Question: I am using the below code to draw a UIImage. I am using some vertices to draw, in this case, a square :
'''
- (UIImage *)drawTexture : (NSArray *)verticesPassed {
CGColorSpaceRef rgbColorSpace = CGColorSpaceCreateDeviceRGB();
CGContextRef con = CGBitmapContextCreate(NULL,
1000,
1000,
8,
0,
rgbColorSpace,
kCGImageAlphaPremultipliedFirst);
CGColorSpaceRelease(rgbColorSpace);
CGContextSetLineWidth(con, 10);
Line * start = [verticesPassed objectAtIndex:0];
StandPoint * startPoint = start.origin;
CGContextMoveToPoint(con, [startPoint.x floatValue], [startPoint.y floatValue]);
for (Line * vertice in verticesPassed) {
StandPoint * origin = vertice.origin;
CGContextAddLineToPoint(con, [origin.x floatValue], [origin.y floatValue]);
NSLog(@"Texutre point is %f %f", [origin.x floatValue], [origin.y floatValue]);
}
CGContextSetFillColorWithColor(con, [UIColor greenColor].CGColor);
CGContextFillPath(con);
[self drawText:con startX:250 startY:200 withText:standName];
[self drawText:con startX:250 startY:150 withText:standNumber];
CGImageRef cgImage = CGBitmapContextCreateImage(con);
UIImage *newImage = [[UIImage alloc]initWithCGImage:cgImage];
NSLog(@"Size is %f", newImage.size.height);
return newImage;
}
'''
The vertices for my square are :
'''
Texutre point is 667.000000 379.000000
Texutre point is 731.000000 379.000000
Texutre point is 731.000000 424.000000
Texutre point is 667.000000 424.000000
'''
The problem is that in a 1000x1000 context this obviously draws a very small shape in the top right of the context.
As I want to use this UIImage as a texture, my question is how can I create a shape of the correct size without any whitespace (i.e it starts at 0,0) ?
Code from Bugivore :
'''
- (UIImage *)drawTexture : (NSArray *)verticesPassed {
CGColorSpaceRef rgbColorSpace = CGColorSpaceCreateDeviceRGB();
//This function gets the bounds or smallest rectangle required to generate a shape which
//will be used as pattern
CGRect shp = [self boundFromFrame:verticesPassed];
//Generate the shape as image so that we can make pattern out of it.
CGContextRef conPattern = CGBitmapContextCreate(NULL,
shp.size.width,
shp.size.height,
8,
0,
rgbColorSpace,
(CGBitmapInfo)kCGImageAlphaPremultipliedFirst);
CGColorSpaceRelease(rgbColorSpace);
CGContextSetLineWidth(conPattern, 10);
CGContextSetStrokeColorWithColor(conPattern, [UIColor blueColor].CGColor);
Line * start = [verticesPassed objectAtIndex:0];
StandPoint * startPoint = start.origin;
CGContextMoveToPoint(conPattern, [startPoint.x floatValue]-shp.origin.x , [startPoint.y floatValue]-shp.origin.y);
for (Line * vertice in verticesPassed) {
StandPoint * standPoint = vertice.origin;
CGContextAddLineToPoint(conPattern, [standPoint.x floatValue]-shp.origin.x, [standPoint.y floatValue]-shp.origin.y);
}
CGContextStrokePath(conPattern);
//Make the main image and color it with pattern.
CGImageRef cgImage = CGBitmapContextCreateImage(conPattern);
UIImage *imgPattern = [[UIImage alloc]initWithCGImage:cgImage];
//UIImageWriteToSavedPhotosAlbum(imgPattern, nil, nil, nil);
UIColor *patternColor = [UIColor colorWithPatternImage:imgPattern];
CGContextRef con = CGBitmapContextCreate(NULL,
500,
500,
8,
0,
rgbColorSpace,
(CGBitmapInfo)kCGImageAlphaPremultipliedFirst);
CGColorSpaceRelease(rgbColorSpace);
CGContextSetLineWidth(con, 10);
CGContextMoveToPoint(con, 0 , 0);
CGContextAddLineToPoint(con, 500 , 0 );
CGContextAddLineToPoint(con, 500, 500 );
CGContextAddLineToPoint(con, 0 , 500);
CGContextSetFillColorWithColor(con, patternColor.CGColor);
CGContextFillPath(con);
CGImageRef cgImageFinal = CGBitmapContextCreateImage(con);
UIImage *newImage = [[UIImage alloc]initWithCGImage:cgImageFinal];
UIImageWriteToSavedPhotosAlbum(newImage, nil, nil, nil);
return newImage;
}
-(CGRect)boundFromFrame:(NSArray*)verticesPassed
{
float top,left,right,bottom;
bool bFirst = YES;
for (Line * vertice in verticesPassed) {
StandPoint * standPoint = vertice.origin;
if(bFirst)
{
left = right = [standPoint.x floatValue];
top = bottom = [standPoint.y floatValue];
bFirst = NO;
}
else{
if ([standPoint.x floatValue]<left) left = [standPoint.x floatValue];
if ([standPoint.x floatValue]>right) right = [standPoint.x floatValue];
if ([standPoint.x floatValue]<top) top = [standPoint.y floatValue];
if ([standPoint.x floatValue]>bottom) bottom = [standPoint.y floatValue];
}
}
return CGRectMake(left, top, right - left, bottom-top);
}
'''
In photo album :

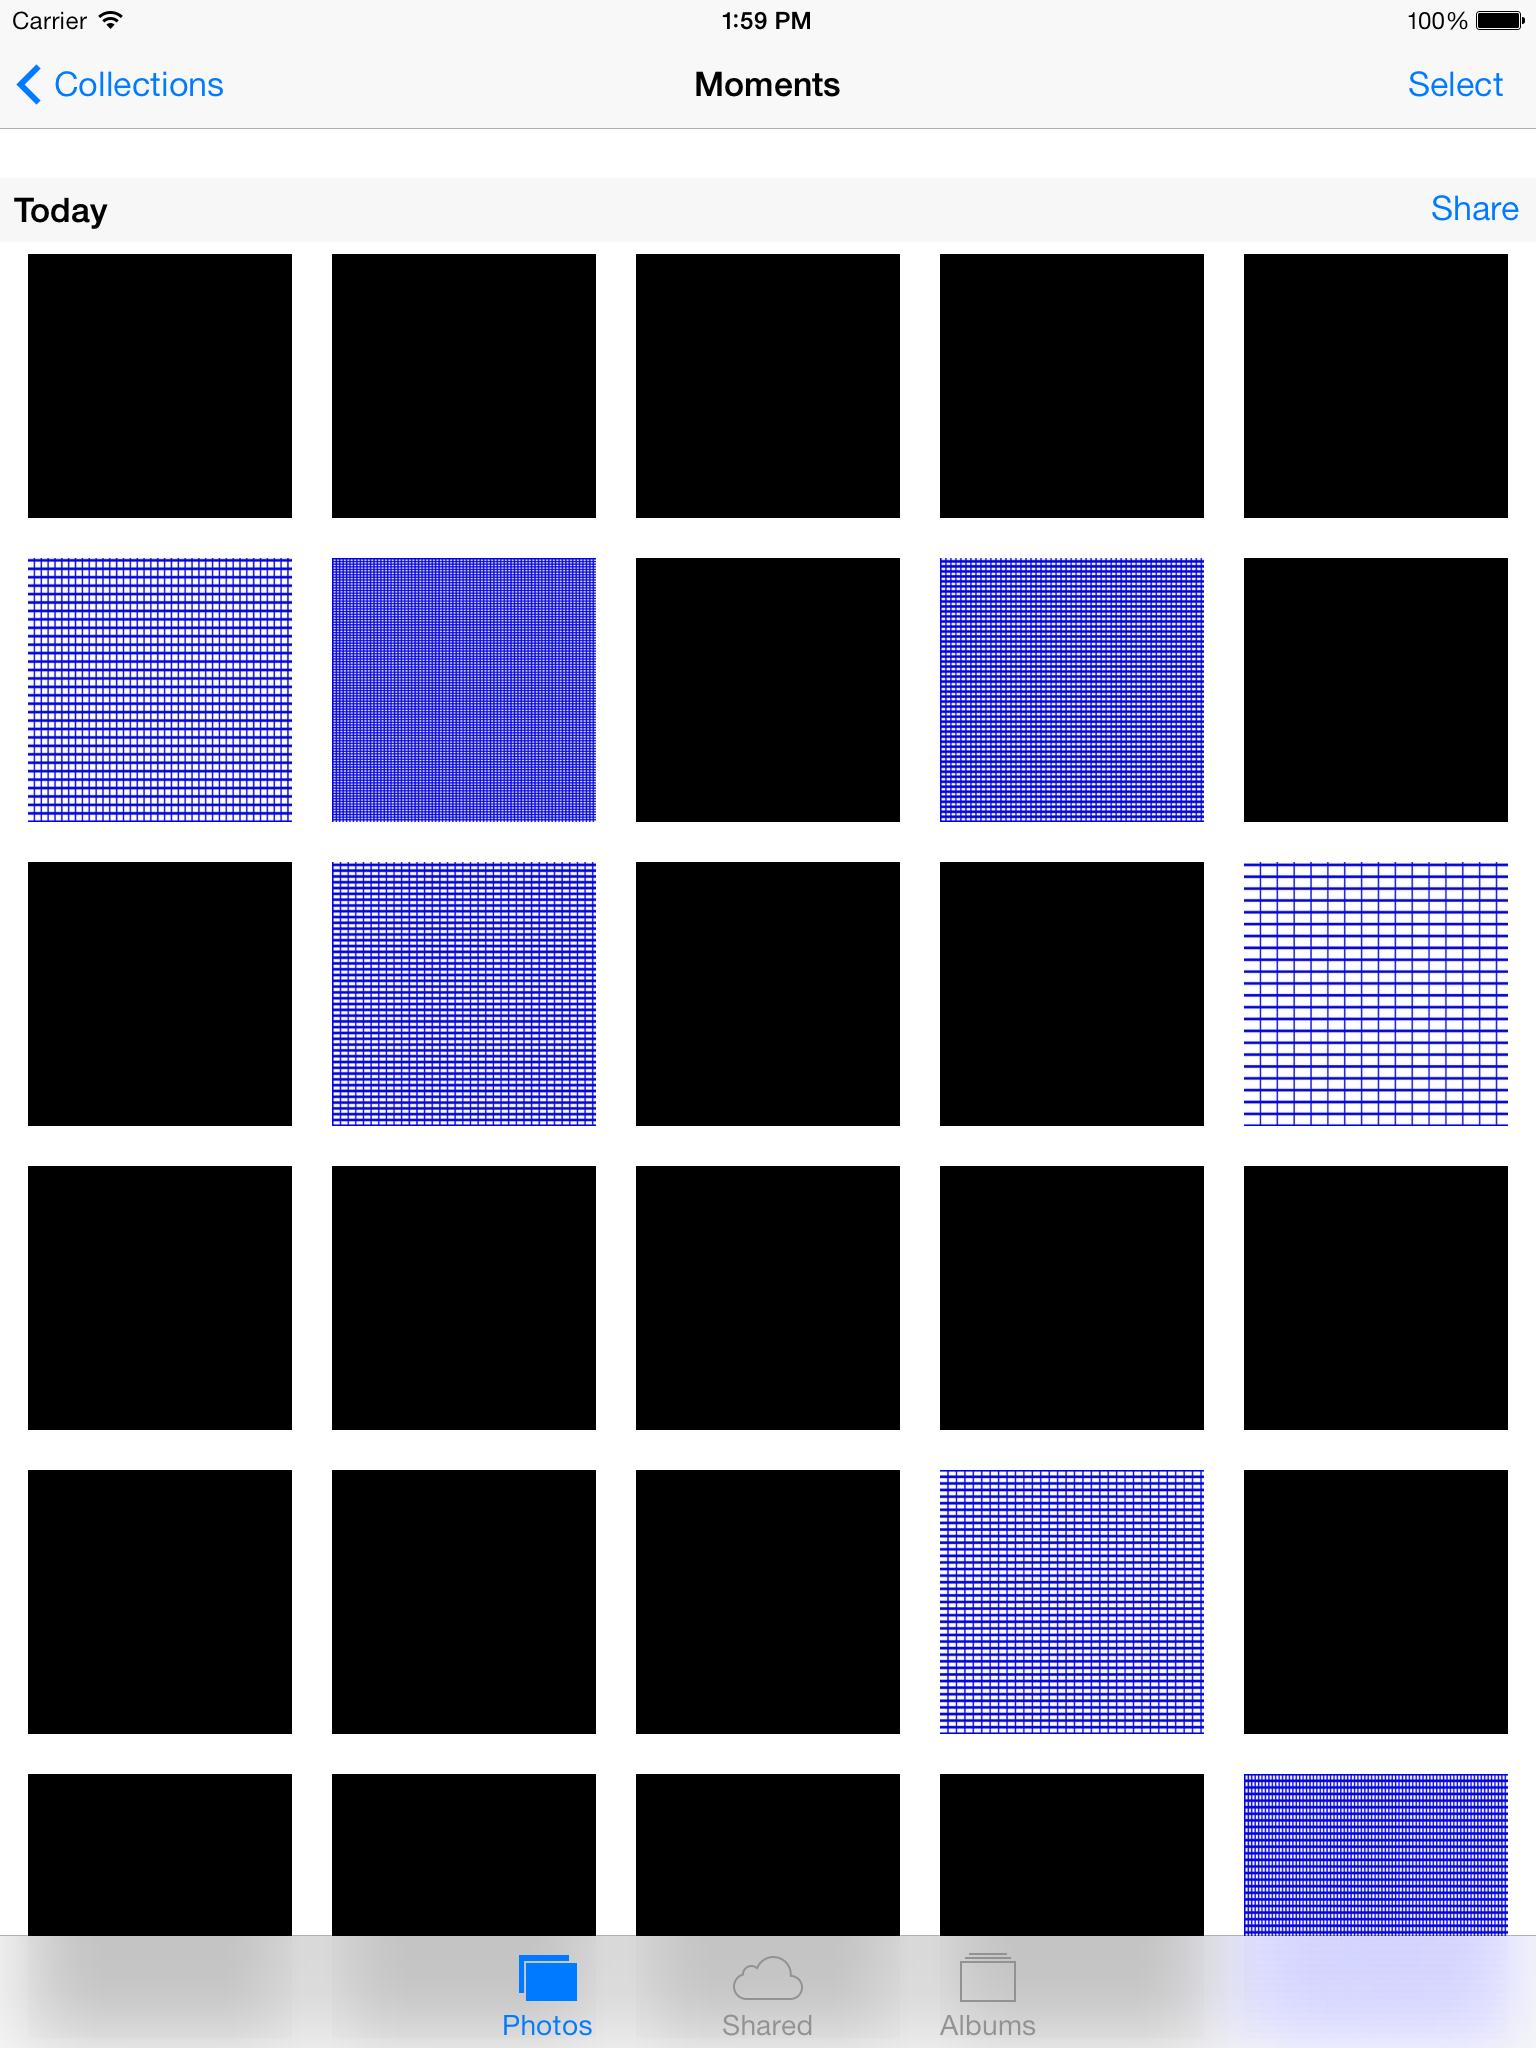
Answer: Note that I have modified your code a bit to test it. But this takes array coordinates and draws a shape based on line coordinates. The uses that shape to draw pattern over 1000x1000 image. Final image is saved in your photo album so that you can test out the code.. You can replace it with return of UIImage as per your original code.. However this primarily shows you the technique how you can use the drawing to create texture.
'''
- (void)drawTexture : (NSArray *)verticesPassed {
CGColorSpaceRef rgbColorSpace = CGColorSpaceCreateDeviceRGB();
//This function gets the bounds or smallest rectangle required to generate a shape which
//will be used as pattern
CGRect shp = [self boundFromFrame:verticesPassed];
//Generate the shape as image so that we can make pattern out of it.
CGContextRef conPattern = CGBitmapContextCreate(NULL,
shp.size.width,
shp.size.height,
8,
0,
rgbColorSpace,
kCGImageAlphaPremultipliedFirst);
CGColorSpaceRelease(rgbColorSpace);
CGContextSetLineWidth(conPattern, 10);
CGContextSetStrokeColorWithColor(conPattern, [UIColor blueColor].CGColor);
Line * start = [verticesPassed objectAtIndex:0];
CGContextMoveToPoint(conPattern, start.x-shp.origin.x , start.y-shp.origin.y);
for (Line * vertice in verticesPassed) {
CGContextAddLineToPoint(conPattern, vertice.x-shp.origin.x , vertice.y-shp.origin.y );
}
CGContextStrokePath(conPattern);
//Make the main image and color it with pattern.
CGImageRef cgImage = CGBitmapContextCreateImage(conPattern);
UIImage *imgPattern = [[UIImage alloc]initWithCGImage:cgImage];
//UIImageWriteToSavedPhotosAlbum(imgPattern, nil, nil, nil);
UIColor *patternColor = [UIColor colorWithPatternImage:imgPattern];
CGContextRef con = CGBitmapContextCreate(NULL,
1000,
1000,
8,
0,
rgbColorSpace,
kCGImageAlphaPremultipliedFirst);
CGColorSpaceRelease(rgbColorSpace);
CGContextSetLineWidth(con, 10);
CGContextMoveToPoint(con, 0 , 0);
CGContextAddLineToPoint(con, 1000 , 0 );
CGContextAddLineToPoint(con, 1000 , 1000 );
CGContextAddLineToPoint(con, 0 , 10000 );
CGContextSetFillColorWithColor(con, patternColor.CGColor);
CGContextFillPath(con);
CGImageRef cgImageFinal = CGBitmapContextCreateImage(con);
UIImage *newImage = [[UIImage alloc]initWithCGImage:cgImageFinal];
UIImageWriteToSavedPhotosAlbum(newImage, nil, nil, nil);
}
-(CGRect)boundFromFrame:(NSArray*)verticesPassed
{
float top,left,right,bottom;
bool bFirst = YES;
for (Line * vertice in verticesPassed) {
if(bFirst)
{
left = right = vertice.x;
top = bottom = vertice.y;
bFirst = NO;
}
else{
if (vertice.x<left) left = vertice.x;
if (vertice.x>right) right = vertice.x;
if (vertice.x<top) top = vertice.y;
if (vertice.x>bottom) bottom = vertice.y;
}
}
return CGRectMake(left, top, right - left, bottom-top);
}
'''